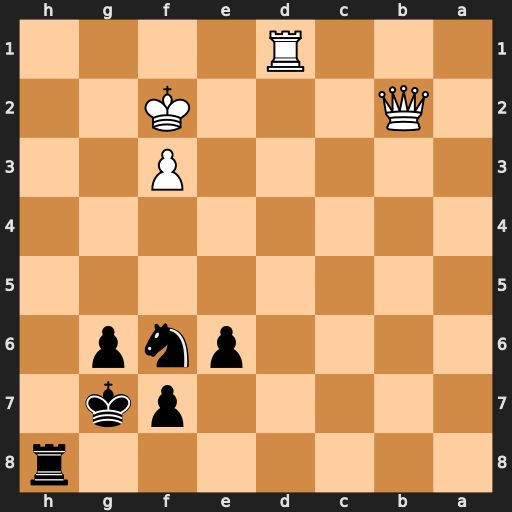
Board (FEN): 7r/5pk1/4pnp1/8/8/5P2/1Q3K2/3R4
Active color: b
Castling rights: -
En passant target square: -
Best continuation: Rh2+ Ke1 Rxb2